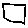
Label: square